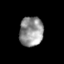
Tissue: skin
Cell type: T cells
Senescence score: 0.7037
Nuclear area (px): 689
Mean DAPI intensity: 147.631